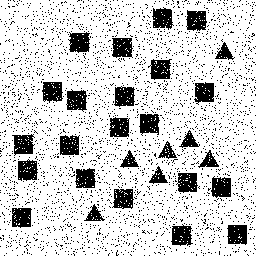
Squares: 21
Triangles: 7
Stars: 0
Total shapes: 28